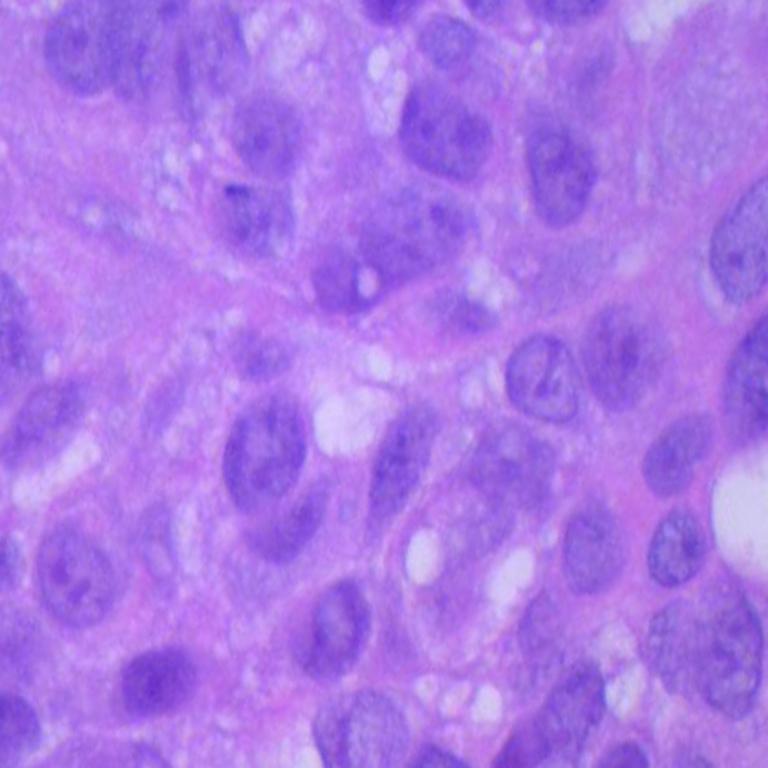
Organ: lung
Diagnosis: squamous carcinomas